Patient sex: M
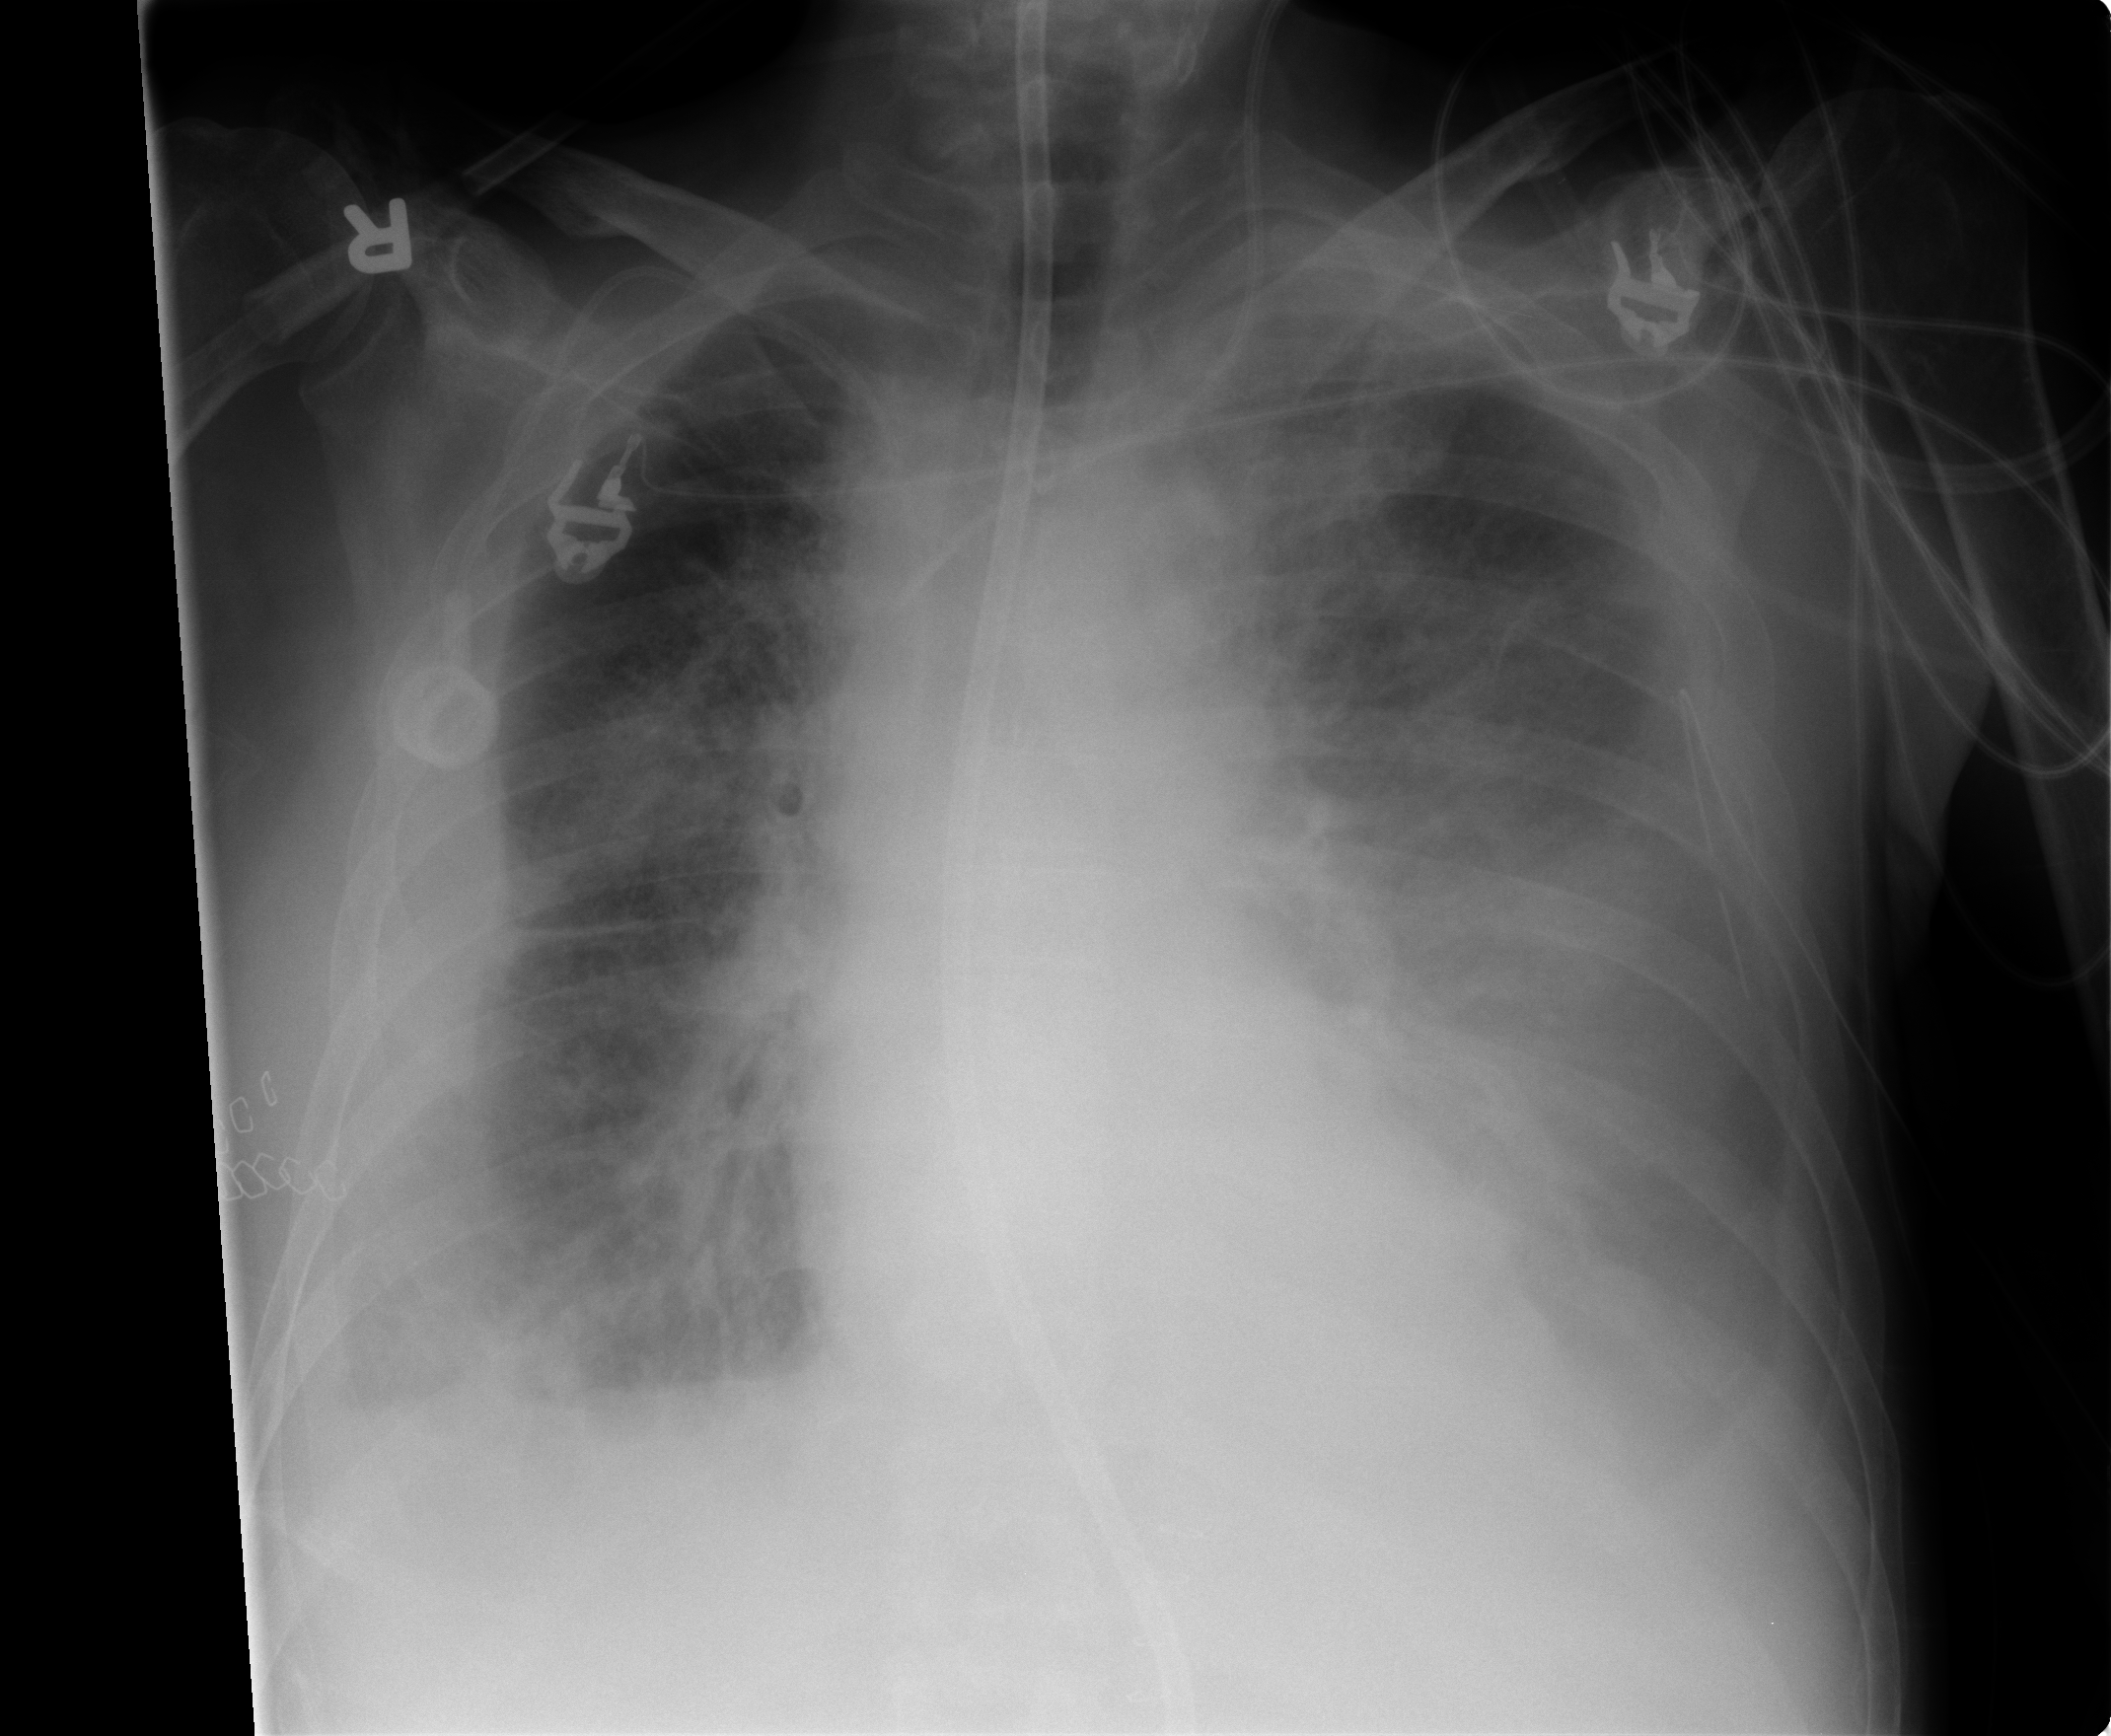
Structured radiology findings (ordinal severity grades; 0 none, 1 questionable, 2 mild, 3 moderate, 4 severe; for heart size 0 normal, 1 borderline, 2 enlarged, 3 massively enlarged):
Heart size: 0
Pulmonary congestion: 3
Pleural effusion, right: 2
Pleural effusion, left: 3
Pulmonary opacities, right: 2
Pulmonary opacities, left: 1
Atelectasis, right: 2
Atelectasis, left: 2